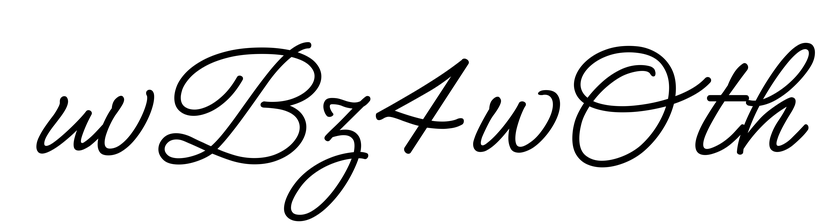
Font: MeowScript-Regular